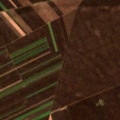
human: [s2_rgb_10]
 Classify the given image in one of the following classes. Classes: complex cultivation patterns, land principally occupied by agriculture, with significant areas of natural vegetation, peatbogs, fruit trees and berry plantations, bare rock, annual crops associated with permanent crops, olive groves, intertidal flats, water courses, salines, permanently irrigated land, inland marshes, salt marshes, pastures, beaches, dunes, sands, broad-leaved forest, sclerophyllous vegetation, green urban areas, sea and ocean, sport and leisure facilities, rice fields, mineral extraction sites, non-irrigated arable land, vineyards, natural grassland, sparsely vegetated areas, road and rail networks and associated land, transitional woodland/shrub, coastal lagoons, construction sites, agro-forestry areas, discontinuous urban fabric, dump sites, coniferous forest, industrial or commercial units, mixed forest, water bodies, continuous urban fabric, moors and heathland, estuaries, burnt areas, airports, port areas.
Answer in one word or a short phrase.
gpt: non-irrigated arable land